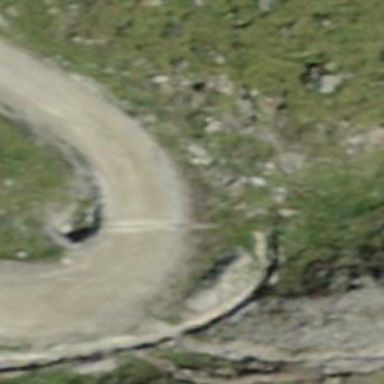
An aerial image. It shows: Gravel track with grade 2 quality.